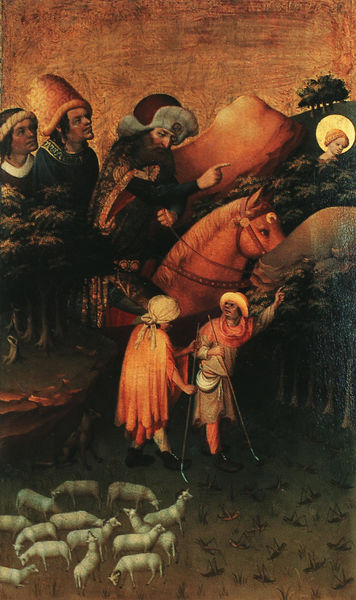
Titel: Das Martyrium der Hl. Barbara auf einem Schrein in acht Bildern
Standort: Herkunft: Hamburg (EU - D - HH)
Institution: Helsinki, Sinebrychoff Art Museum, The Finnish National Gallery
Schlagwörter: gemälde, männer, bauern, pferd, nimbus, heilig